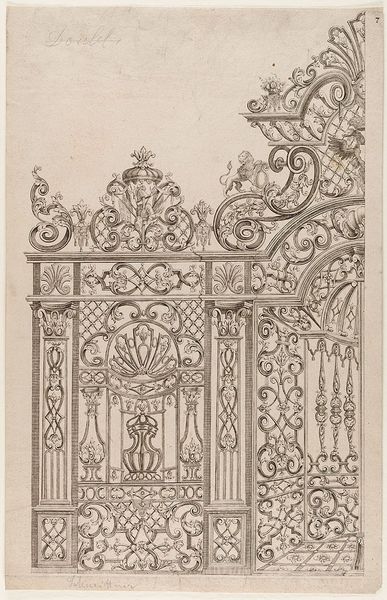
Titel: Torgitter, Blatt 7 aus der Folge 'Neü inventiertes Schlosser Reiß=Buch gezeichnet von Frank Leopold Schmittner Schlosser gesell'
Künstler: Franz Leopold Schmittner
Standort: Hamburg
Institution: Museum für Kunst und Gewerbe Hamburg
Schlagwörter: zeichnung, tiere, zaun, hochformat, ornament, alt, barock, renaissance, mauer, grafik, graphik, dekor, ornamente, verzierung, metall, tor, fotografie, photographie, druckgraphik, schwarzweiss, druckgrafik, radierung, stich, kugel, kugeln, mosaik, gedreht, kunstgewerbe, fries, laubwerk, blattwerk, korinthisch, kupferstich, spalier, kunsthandwerk, laube, kandelaber, antikisch, palisade, bandelwerk, tierornament, reproduktionen, barockzeit, barockzeitalter, industriedesign, zieseliert, druckerzeugnisse, schweifwerk, ornamentstich, vorlageblätter